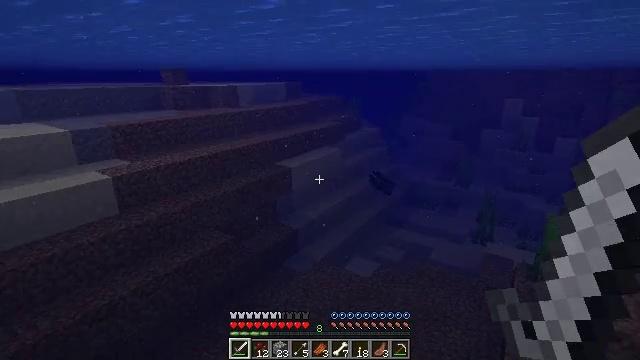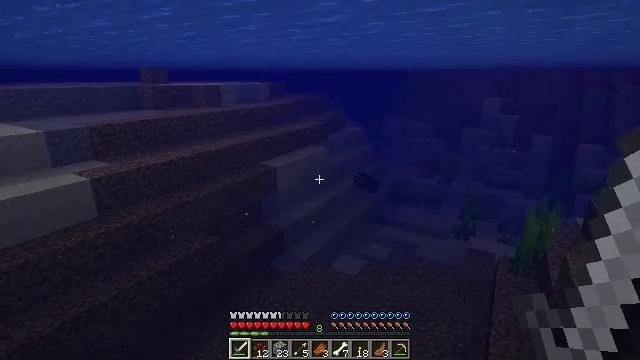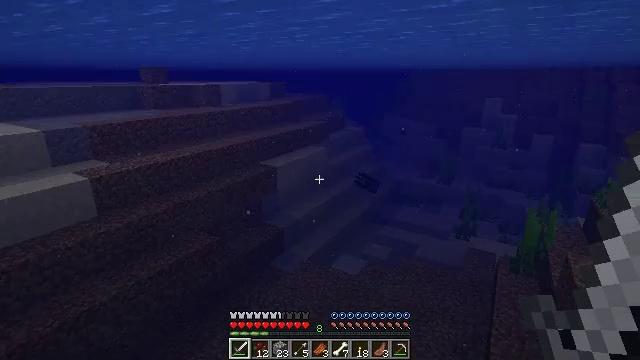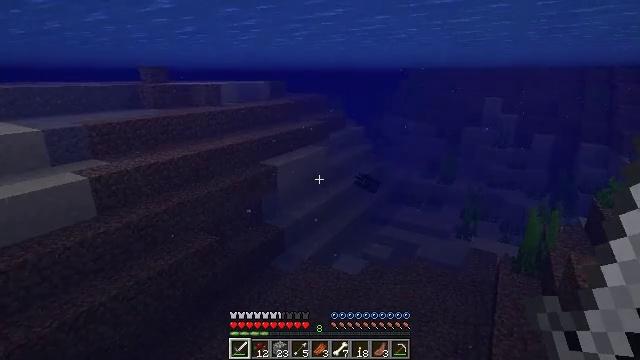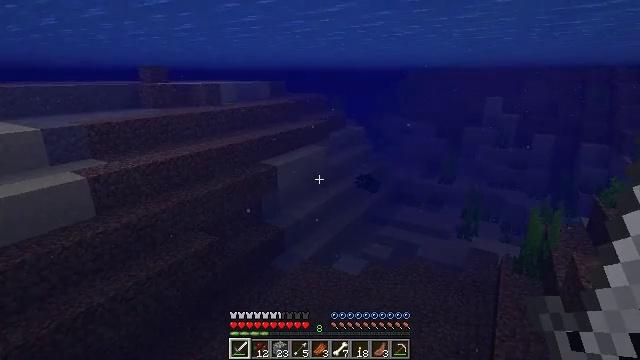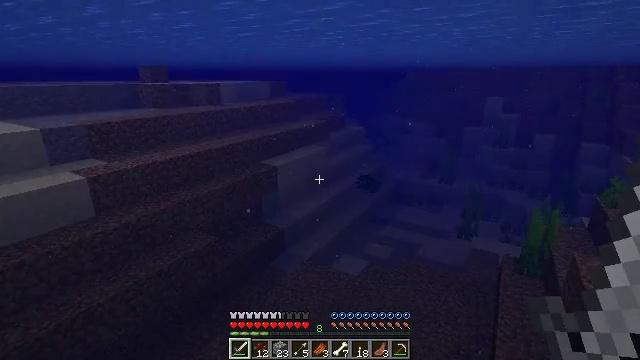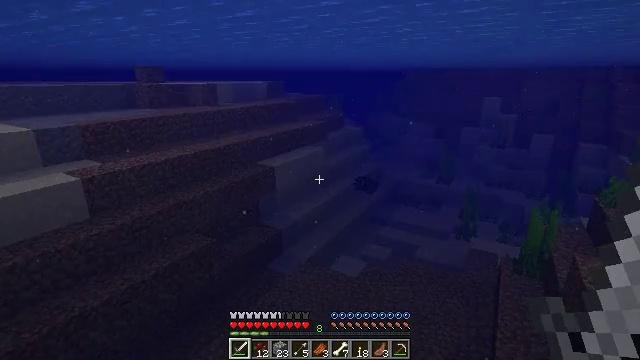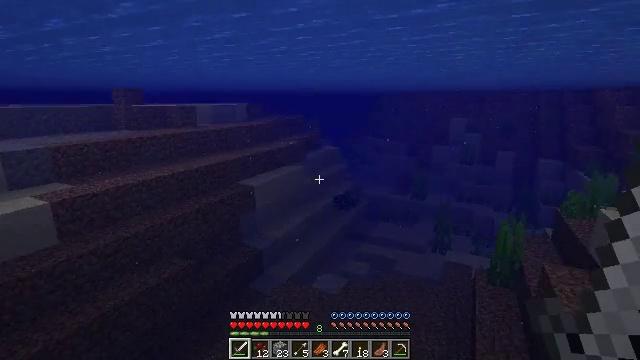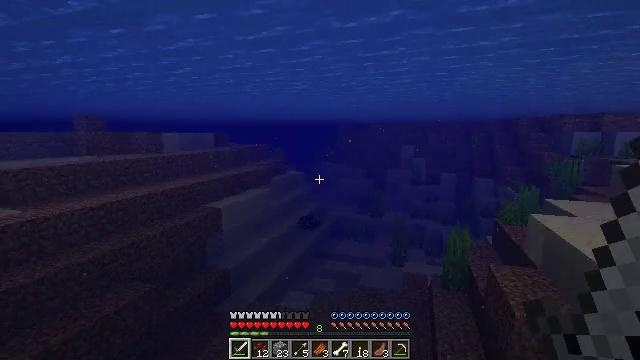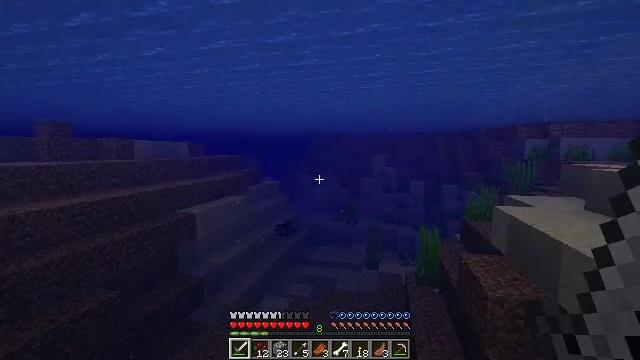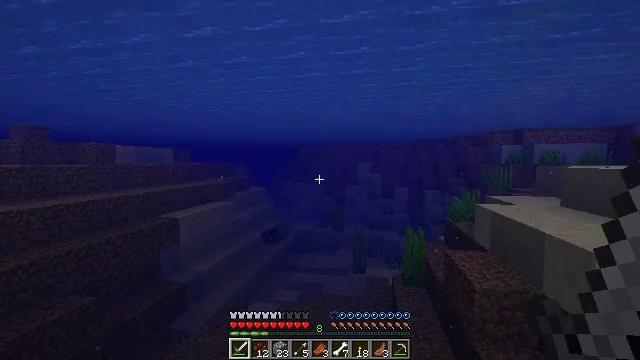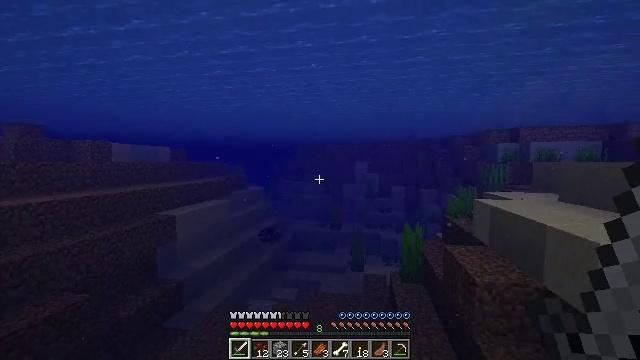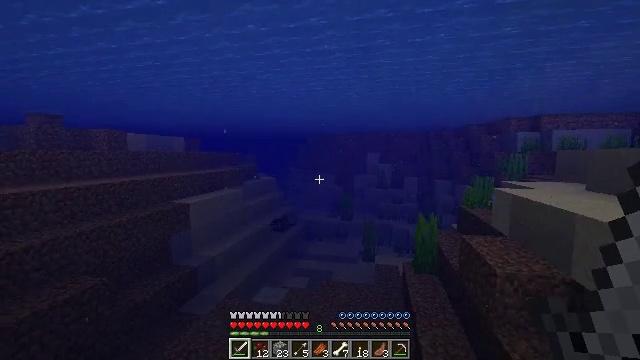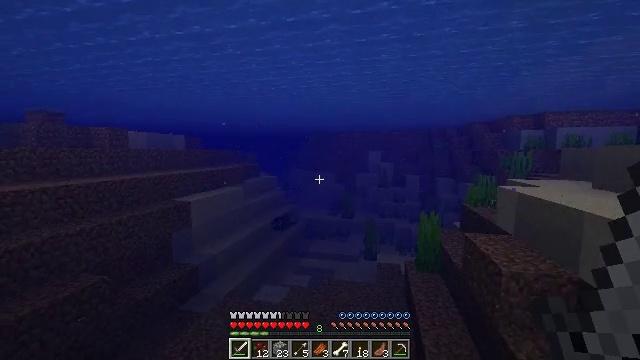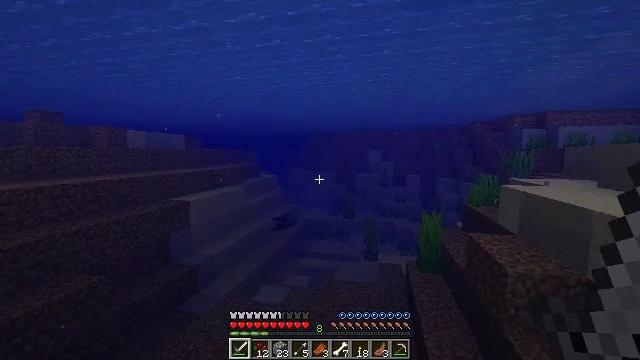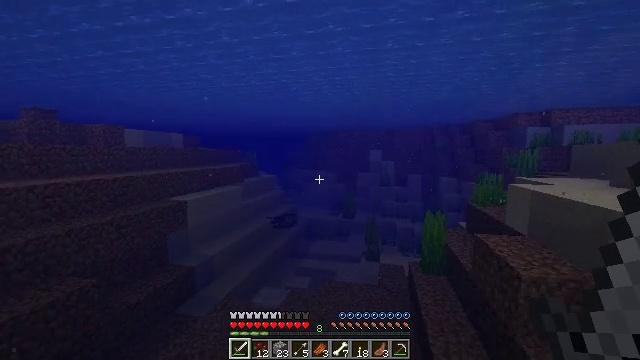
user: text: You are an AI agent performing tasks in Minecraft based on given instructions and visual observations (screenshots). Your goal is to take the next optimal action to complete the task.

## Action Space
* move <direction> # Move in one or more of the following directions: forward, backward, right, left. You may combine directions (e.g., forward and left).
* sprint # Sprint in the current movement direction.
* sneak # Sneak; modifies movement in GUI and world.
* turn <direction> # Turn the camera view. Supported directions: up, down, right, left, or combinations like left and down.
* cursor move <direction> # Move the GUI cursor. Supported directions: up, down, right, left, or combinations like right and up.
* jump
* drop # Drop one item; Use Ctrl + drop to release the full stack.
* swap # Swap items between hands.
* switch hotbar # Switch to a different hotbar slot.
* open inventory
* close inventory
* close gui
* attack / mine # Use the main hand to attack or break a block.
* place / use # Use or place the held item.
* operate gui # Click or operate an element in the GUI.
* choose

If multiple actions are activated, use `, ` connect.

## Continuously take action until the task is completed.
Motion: motion action
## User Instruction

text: Trim the tree by mining oak leaves.
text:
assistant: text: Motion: move forward, turn right
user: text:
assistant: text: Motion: move forward
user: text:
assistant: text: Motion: move forward
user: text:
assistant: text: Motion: move forward
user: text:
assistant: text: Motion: move forward
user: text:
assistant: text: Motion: move forward, sprint
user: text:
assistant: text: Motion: move forward, sprint, turn right and up
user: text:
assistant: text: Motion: move forward, sprint, turn right and up
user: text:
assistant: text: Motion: move forward, sprint, turn right and up
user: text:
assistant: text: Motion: move forward, sprint, turn right and up
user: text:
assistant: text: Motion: move forward, sprint
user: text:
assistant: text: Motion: move forward, turn left and down
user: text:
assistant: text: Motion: move forward
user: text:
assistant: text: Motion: move forward
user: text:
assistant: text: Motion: move forward
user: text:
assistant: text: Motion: move forward
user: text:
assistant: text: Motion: move forward
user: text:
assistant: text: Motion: move forward
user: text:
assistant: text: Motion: move forward
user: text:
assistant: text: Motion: move forward, turn up
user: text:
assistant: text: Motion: move forward, turn up
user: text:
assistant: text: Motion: move forward, turn right
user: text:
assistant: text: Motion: move forward, turn right and up
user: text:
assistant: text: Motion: move forward, turn right and up
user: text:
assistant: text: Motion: move forward, turn right and up
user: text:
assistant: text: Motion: move forward, turn right
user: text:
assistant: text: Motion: move forward
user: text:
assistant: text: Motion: move forward
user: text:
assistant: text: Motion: move forward
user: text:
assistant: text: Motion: move forward